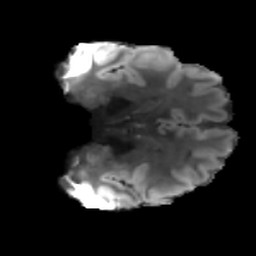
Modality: T2w
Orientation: coronal
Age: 23
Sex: male
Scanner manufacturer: siemens
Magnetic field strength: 3 T
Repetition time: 3.5 s
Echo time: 0.086 s